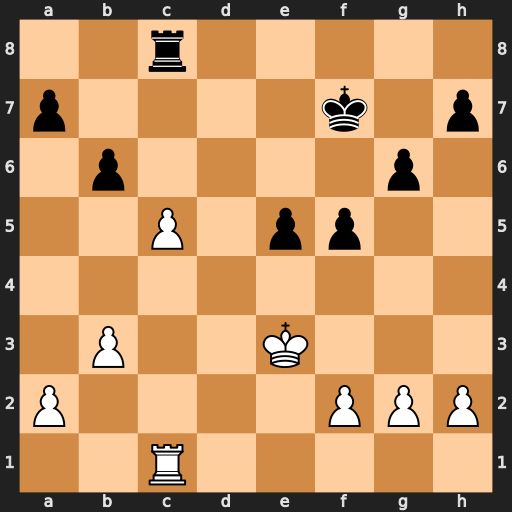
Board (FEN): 2r5/p4k1p/1p4p1/2P1pp2/8/1P2K3/P4PPP/2R5
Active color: w
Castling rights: -
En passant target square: -
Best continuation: cxb6 Rxc1 b7